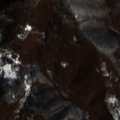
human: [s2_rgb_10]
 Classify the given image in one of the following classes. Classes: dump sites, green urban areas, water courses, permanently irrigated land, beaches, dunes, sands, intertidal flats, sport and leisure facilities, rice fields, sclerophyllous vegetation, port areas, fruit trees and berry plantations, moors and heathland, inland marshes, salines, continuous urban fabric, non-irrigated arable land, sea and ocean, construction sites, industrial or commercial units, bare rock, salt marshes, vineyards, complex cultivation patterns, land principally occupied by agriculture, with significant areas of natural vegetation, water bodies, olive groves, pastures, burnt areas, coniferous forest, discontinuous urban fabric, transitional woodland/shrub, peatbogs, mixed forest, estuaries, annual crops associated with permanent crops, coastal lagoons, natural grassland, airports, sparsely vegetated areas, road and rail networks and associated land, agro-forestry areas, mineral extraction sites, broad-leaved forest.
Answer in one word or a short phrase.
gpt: land principally occupied by agriculture, with significant areas of natural vegetation, broad-leaved forest, transitional woodland/shrub